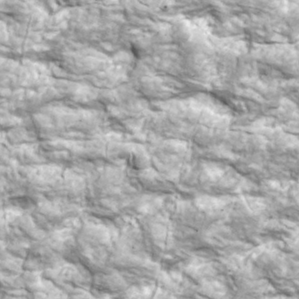
Label: non_frost